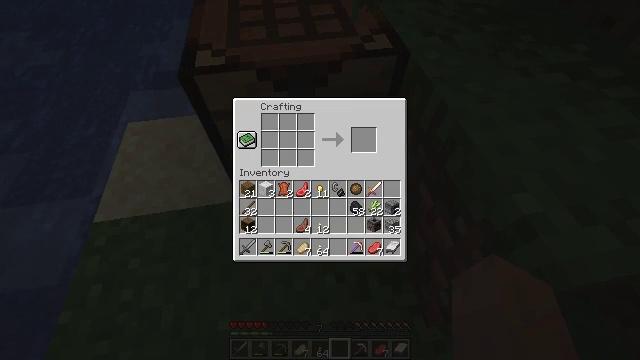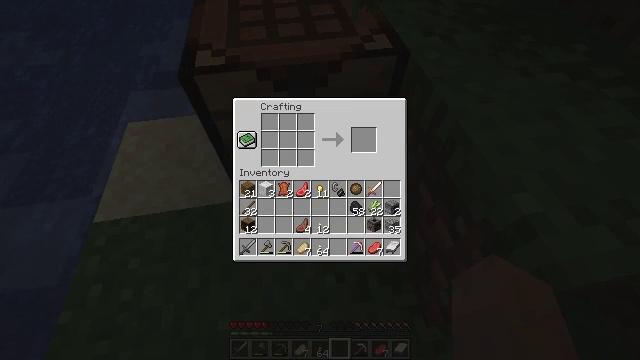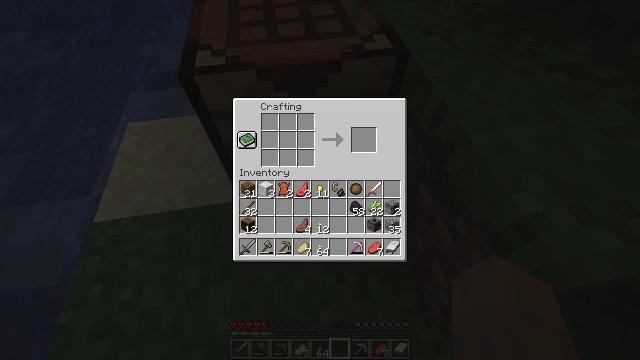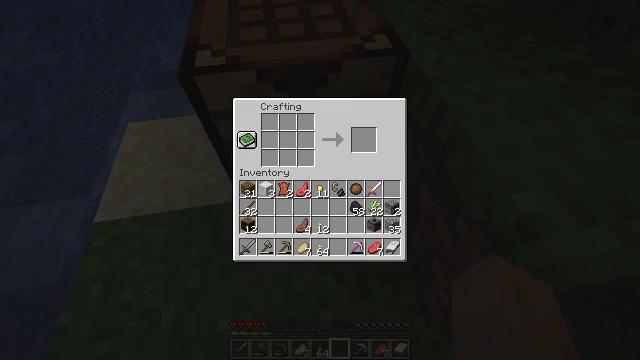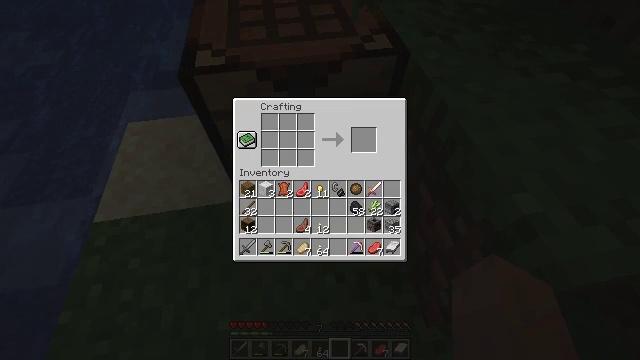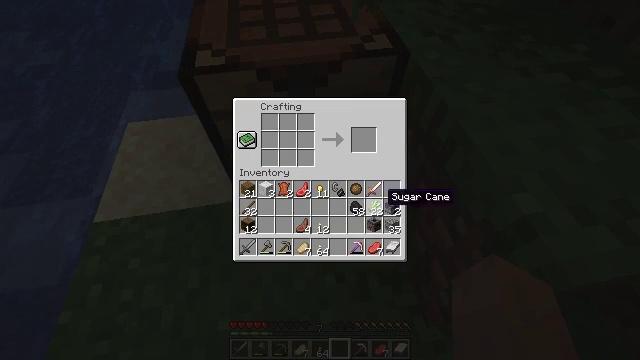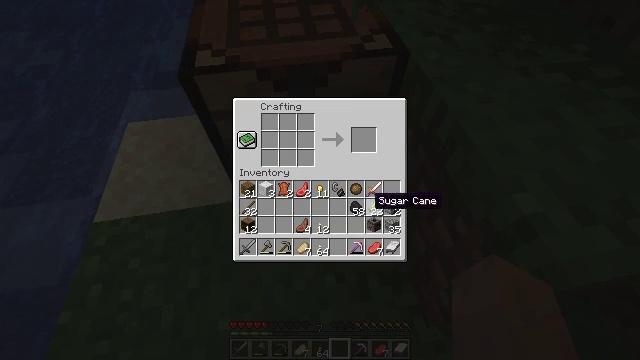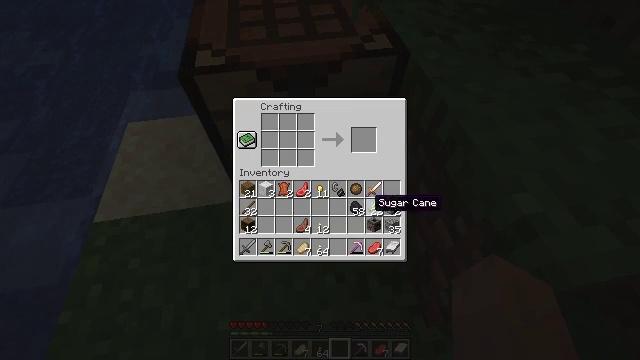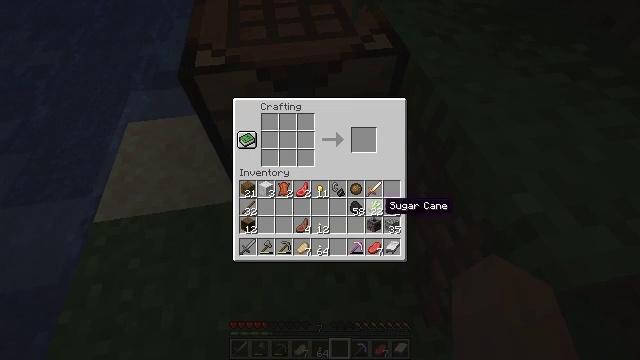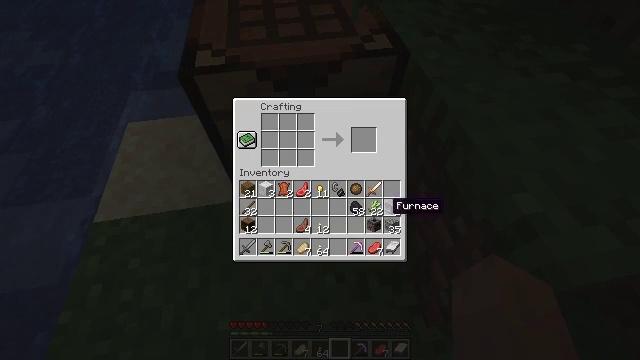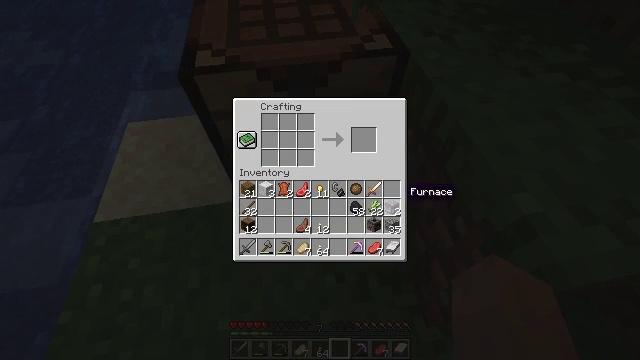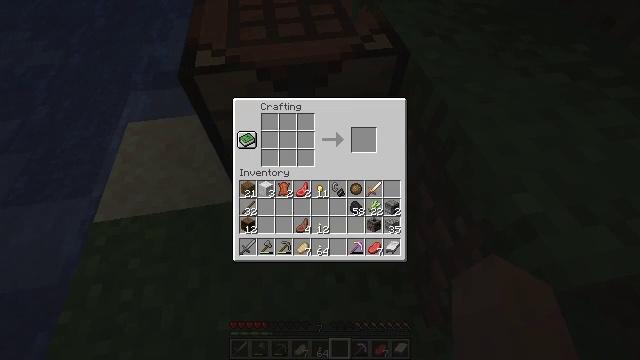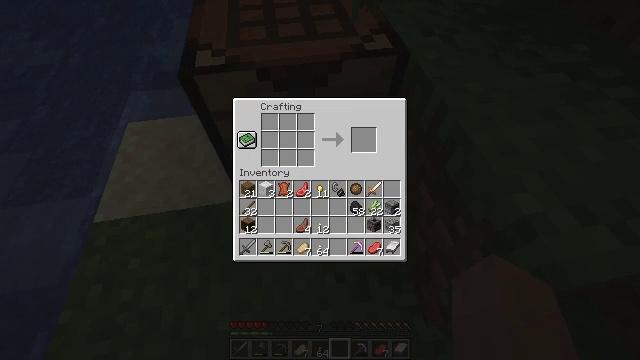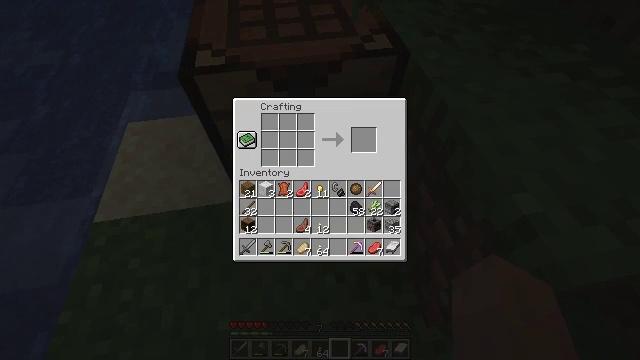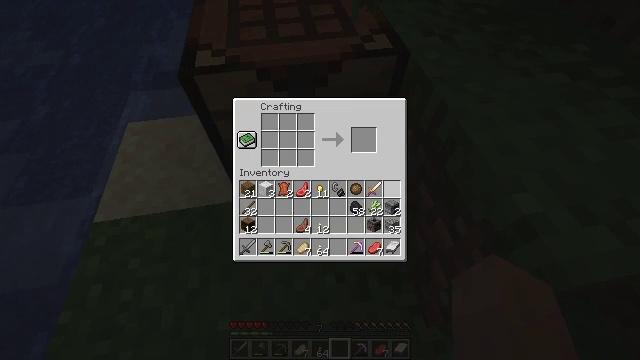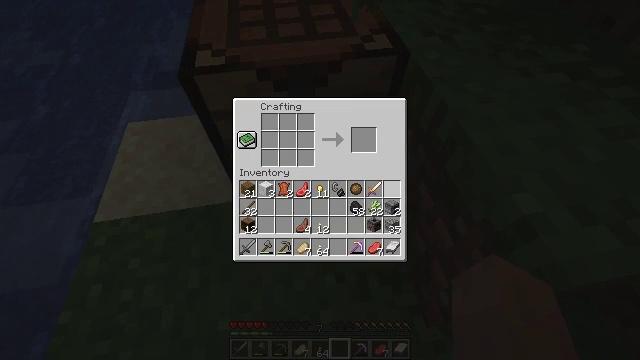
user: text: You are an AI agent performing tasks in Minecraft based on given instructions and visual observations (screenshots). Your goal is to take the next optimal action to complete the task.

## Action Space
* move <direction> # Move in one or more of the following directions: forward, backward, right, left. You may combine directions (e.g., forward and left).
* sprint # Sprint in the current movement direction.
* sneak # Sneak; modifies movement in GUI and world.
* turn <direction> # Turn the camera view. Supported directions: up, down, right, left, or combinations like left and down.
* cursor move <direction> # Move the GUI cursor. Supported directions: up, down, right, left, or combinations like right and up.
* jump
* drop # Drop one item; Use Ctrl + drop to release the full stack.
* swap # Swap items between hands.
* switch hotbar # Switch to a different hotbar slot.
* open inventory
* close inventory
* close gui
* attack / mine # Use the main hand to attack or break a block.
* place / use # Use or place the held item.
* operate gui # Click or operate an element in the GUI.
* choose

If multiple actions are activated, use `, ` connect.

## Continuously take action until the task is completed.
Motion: motion action
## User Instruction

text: Craft a spruce boat.
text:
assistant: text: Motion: cursor move right and down
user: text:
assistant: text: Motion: cursor move right and down
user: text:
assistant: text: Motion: no_op
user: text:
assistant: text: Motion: cursor move left
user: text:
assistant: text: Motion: cursor move left
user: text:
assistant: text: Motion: cursor move left
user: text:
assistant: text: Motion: no_op
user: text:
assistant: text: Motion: cursor move right
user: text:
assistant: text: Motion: no_op
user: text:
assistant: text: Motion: cursor move right and up
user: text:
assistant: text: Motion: no_op
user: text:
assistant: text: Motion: no_op
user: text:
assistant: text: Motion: no_op
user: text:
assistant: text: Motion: no_op
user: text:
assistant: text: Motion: no_op
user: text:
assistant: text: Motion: no_op
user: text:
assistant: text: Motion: no_op
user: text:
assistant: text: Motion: no_op
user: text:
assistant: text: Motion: cursor move left
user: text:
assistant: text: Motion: cursor move left
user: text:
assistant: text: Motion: cursor move left
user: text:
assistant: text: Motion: no_op
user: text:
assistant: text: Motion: no_op
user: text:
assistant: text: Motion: no_op
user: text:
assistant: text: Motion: no_op
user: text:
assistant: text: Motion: no_op
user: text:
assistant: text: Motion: no_op
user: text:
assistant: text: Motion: cursor move right
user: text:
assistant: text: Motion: no_op
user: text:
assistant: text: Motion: no_op